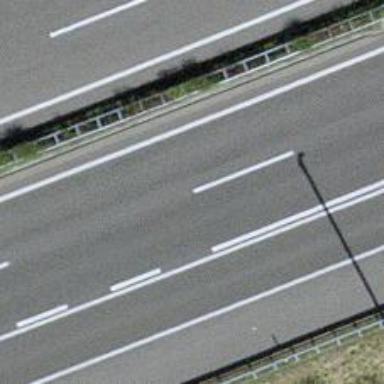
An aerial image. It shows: Motorway junction.